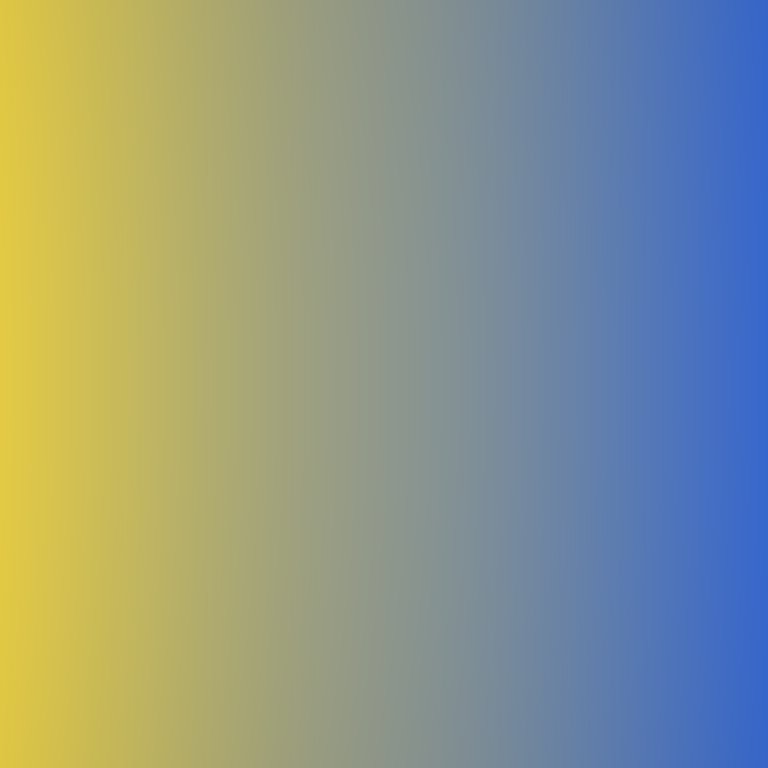
Abstract light effect, smooth gradient from yellow to blue, calm atmosphere, soft glow, no room, no furniture, no objects.